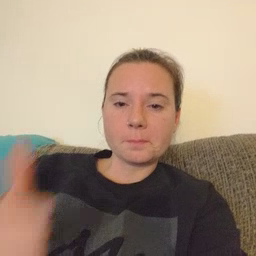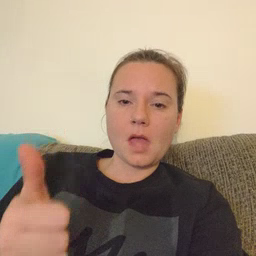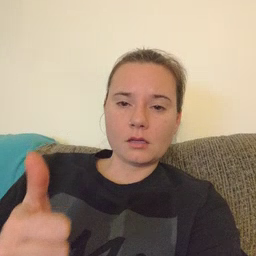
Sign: bye